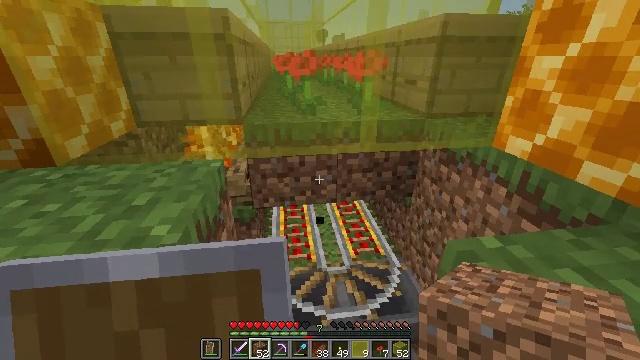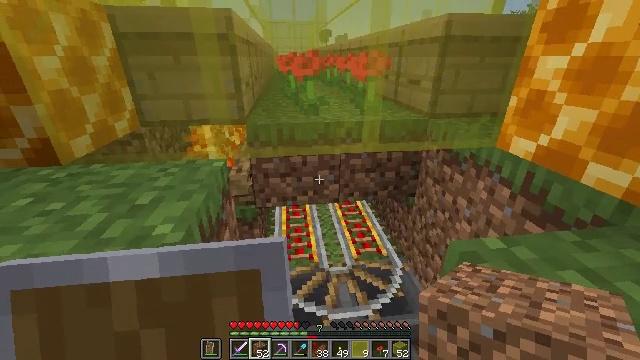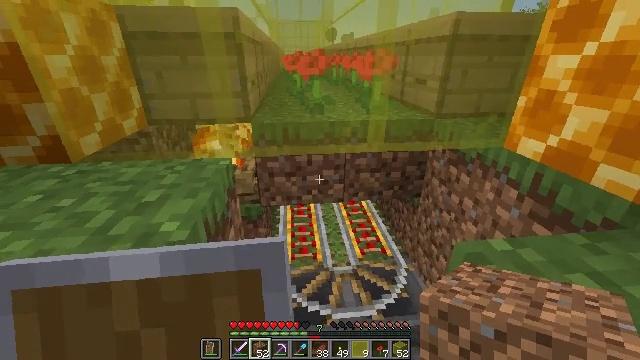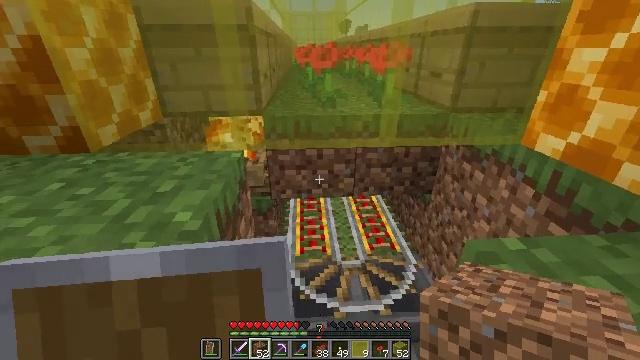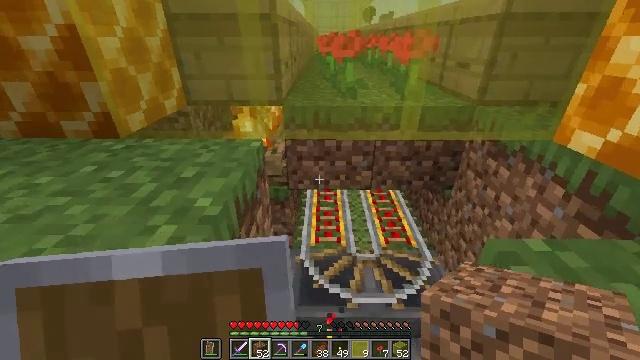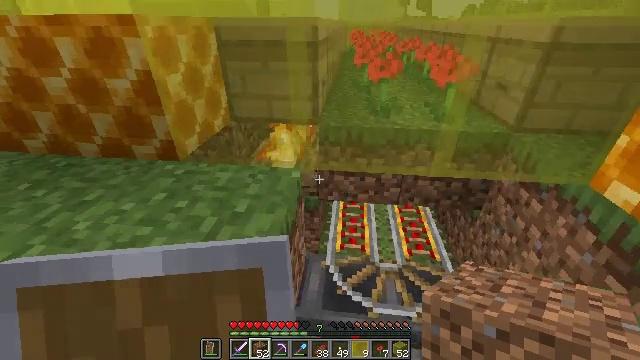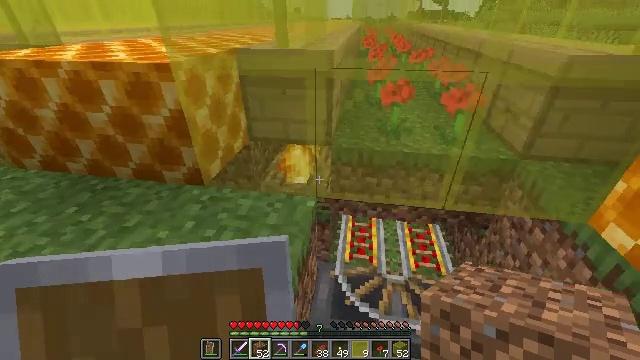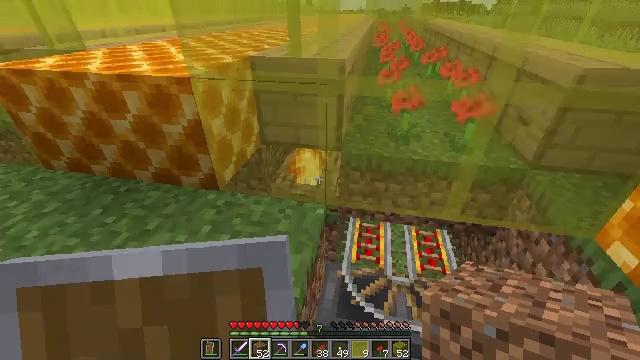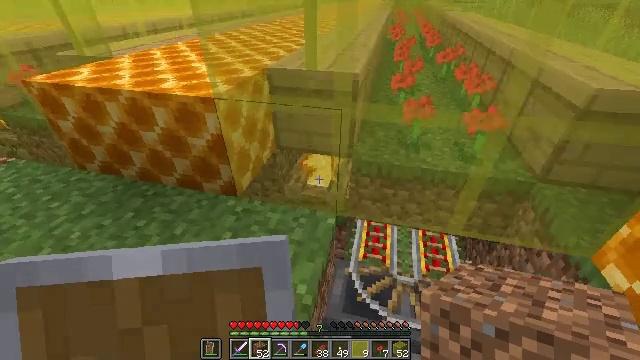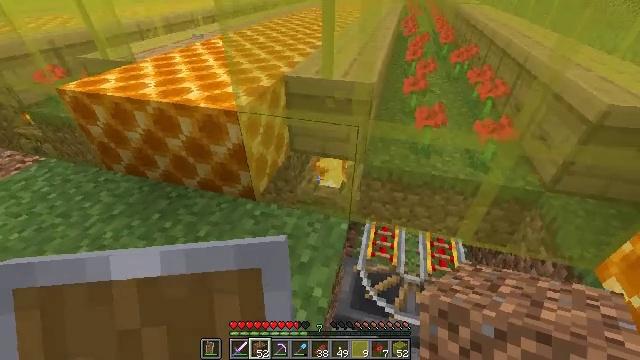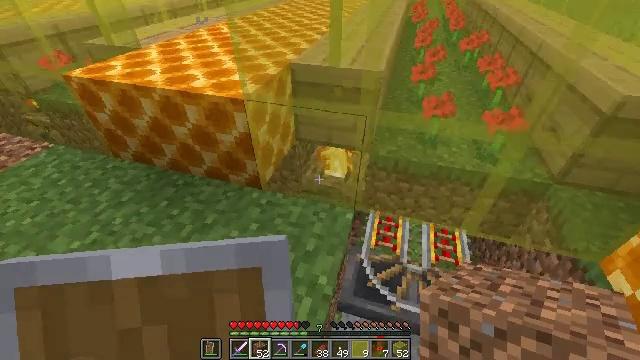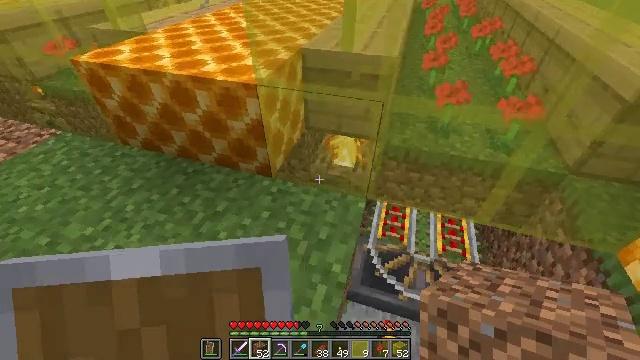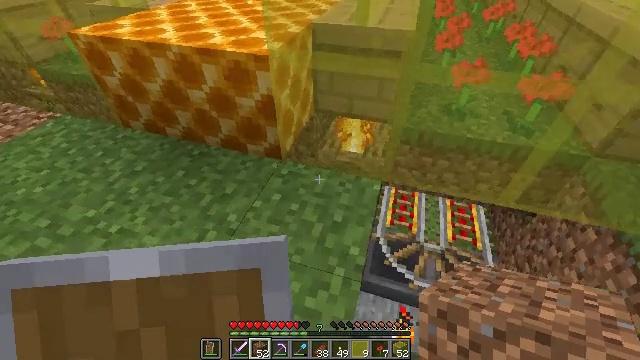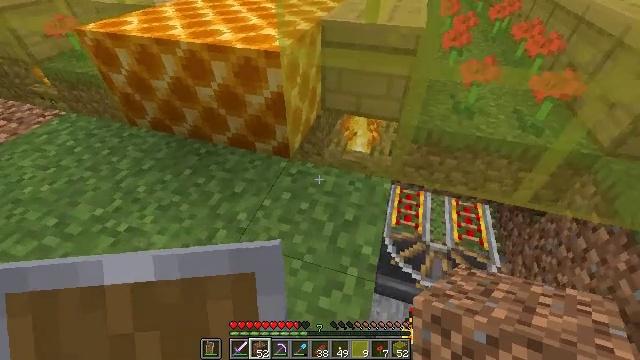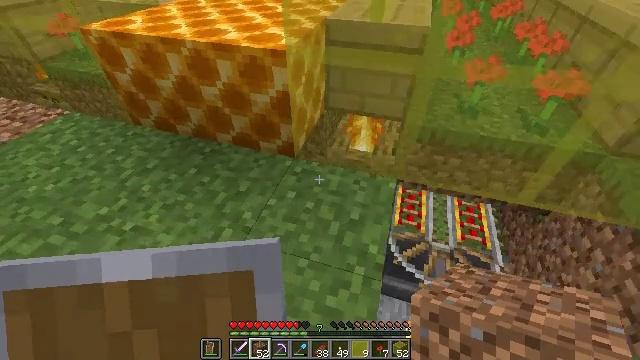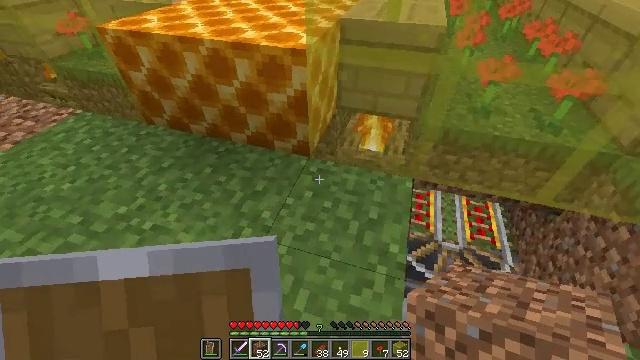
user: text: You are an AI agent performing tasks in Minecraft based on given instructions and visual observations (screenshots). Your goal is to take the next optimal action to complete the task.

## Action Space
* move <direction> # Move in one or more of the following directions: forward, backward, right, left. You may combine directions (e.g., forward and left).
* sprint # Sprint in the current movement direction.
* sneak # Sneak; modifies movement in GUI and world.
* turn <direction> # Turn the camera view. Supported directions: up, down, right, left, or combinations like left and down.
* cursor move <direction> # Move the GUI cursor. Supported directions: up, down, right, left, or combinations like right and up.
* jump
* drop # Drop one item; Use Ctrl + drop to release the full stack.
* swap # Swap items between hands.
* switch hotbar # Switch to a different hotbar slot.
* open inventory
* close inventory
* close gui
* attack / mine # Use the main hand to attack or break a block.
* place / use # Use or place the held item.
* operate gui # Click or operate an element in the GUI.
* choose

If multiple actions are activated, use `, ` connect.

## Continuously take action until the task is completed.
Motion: motion action
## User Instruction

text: Mine yellow stained glass from a window or decoration.
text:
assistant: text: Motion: no_op
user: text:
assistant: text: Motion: turn left
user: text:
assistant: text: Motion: turn left and down
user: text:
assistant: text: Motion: turn left and down
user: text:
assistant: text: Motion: move left, turn left and down, jump
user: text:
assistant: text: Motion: move left, turn left and down, jump
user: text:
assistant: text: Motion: move left, turn left and down, jump
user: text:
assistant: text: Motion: move left, turn left and down, jump
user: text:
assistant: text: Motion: move left, turn left and down
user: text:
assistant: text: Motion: move left, turn left and down
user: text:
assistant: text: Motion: move left, turn down
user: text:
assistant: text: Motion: move left, turn down
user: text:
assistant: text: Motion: move left
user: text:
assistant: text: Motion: move left
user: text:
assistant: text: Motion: no_op
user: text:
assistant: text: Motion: no_op
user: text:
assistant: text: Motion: no_op
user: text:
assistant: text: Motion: no_op
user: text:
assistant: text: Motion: no_op
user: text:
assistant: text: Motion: no_op
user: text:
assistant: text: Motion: no_op
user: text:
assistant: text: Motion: no_op
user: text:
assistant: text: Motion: no_op
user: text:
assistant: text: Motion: no_op
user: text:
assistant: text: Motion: no_op
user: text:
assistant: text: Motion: no_op
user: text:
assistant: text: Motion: turn right
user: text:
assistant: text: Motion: turn right and up
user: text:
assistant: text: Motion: turn right
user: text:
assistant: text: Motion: turn right